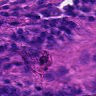
Metastatic tissue present: yes